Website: macys
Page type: delivery-shipping
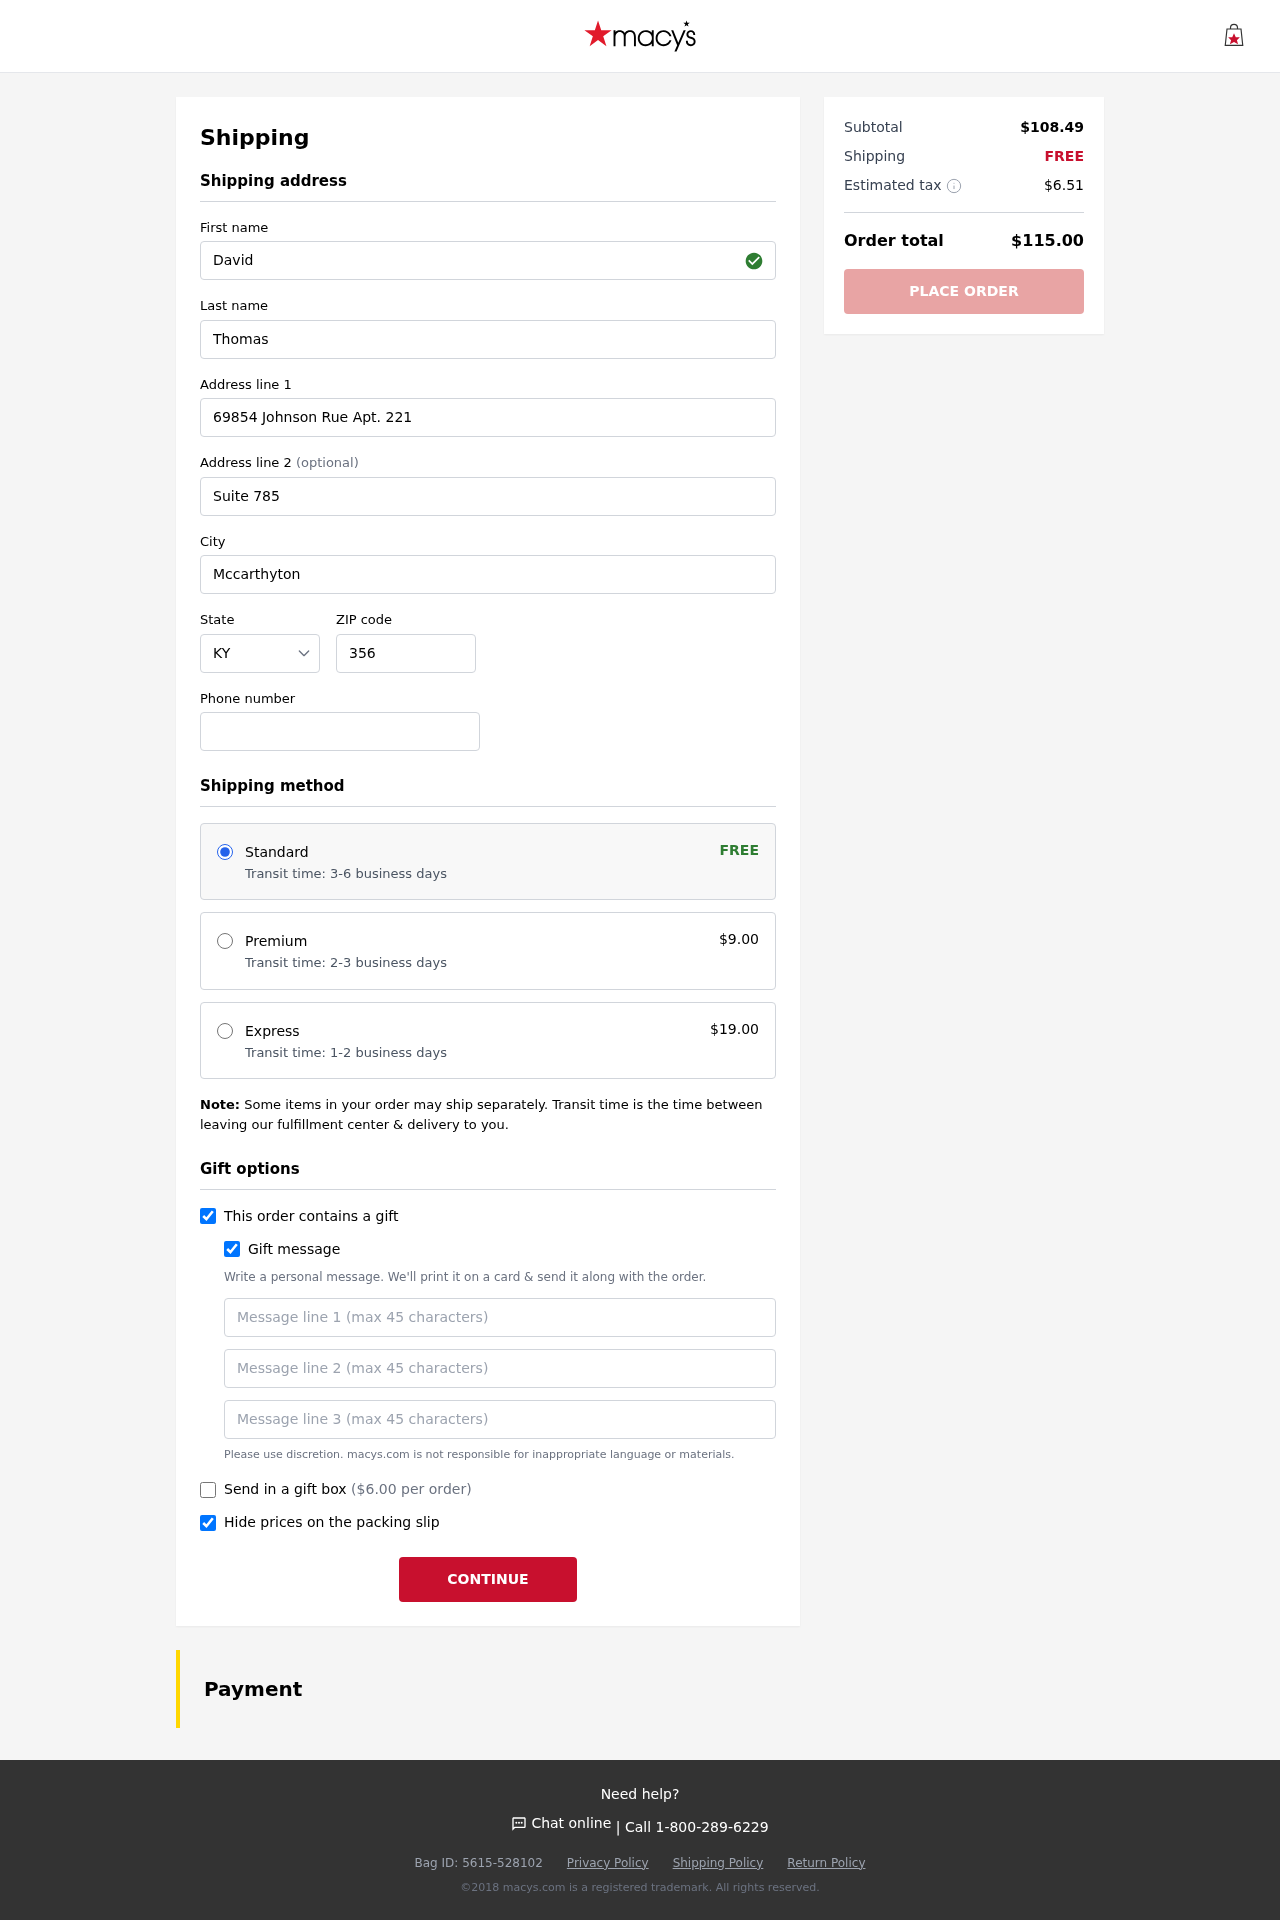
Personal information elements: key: PII_STATE_ABBR
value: KY
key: PII_FIRSTNAME
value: David
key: PII_LASTNAME
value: Thomas
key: PII_STREET
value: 69854 Johnson Rue Apt. 221
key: PII_STREET2
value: Suite 785
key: PII_CITY
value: Mccarthyton
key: PII_POSTCODE
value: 35635
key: PII_PHONE
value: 8585002174
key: PII_GIFT_MESSAGE
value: Hey Larry, I thought you’d love this little piece of sparkle to add to your collection. It's a perfect match for your style—just like you! Cheers to many more adventures together.  David
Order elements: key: ORDER_SHIPPING_STANDARD
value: Transit time: 3-6 business days
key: ORDER_SHIPPING_COST
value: FREE
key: ORDER_SHIPPING_PREMIUM
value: Transit time: 2-3 business days
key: ORDER_SHIPPING_PREMIUM_PRICE
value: $9.00
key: ORDER_SHIPPING_EXPRESS
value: Transit time: 1-2 business days
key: ORDER_SHIPPING_EXPRESS_PRICE
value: $19.00
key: ORDER_GIFT_BOX_PRICE
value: ($6.00 per order)
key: ORDER_SUBTOTAL
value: $108.49
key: ORDER_SHIPPING_COST2
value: FREE
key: ORDER_TAX
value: $6.51
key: ORDER_TOTAL
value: $115.00